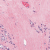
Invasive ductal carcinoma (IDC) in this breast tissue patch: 1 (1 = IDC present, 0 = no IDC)